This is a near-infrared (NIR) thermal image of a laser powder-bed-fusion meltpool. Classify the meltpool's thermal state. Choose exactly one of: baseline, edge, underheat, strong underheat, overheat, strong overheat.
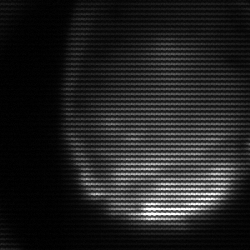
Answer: edge